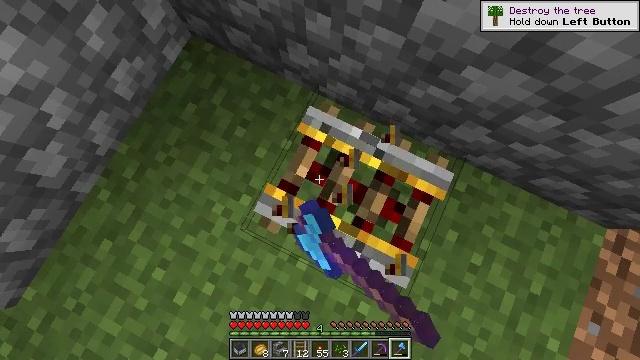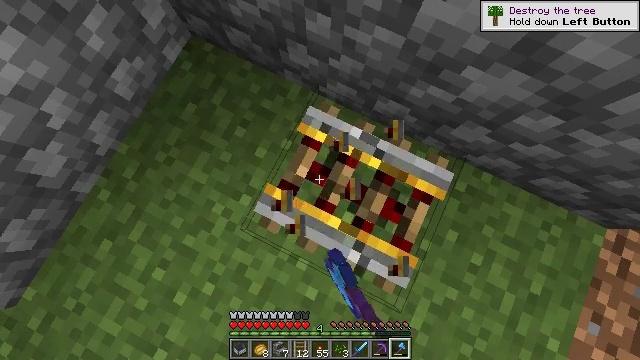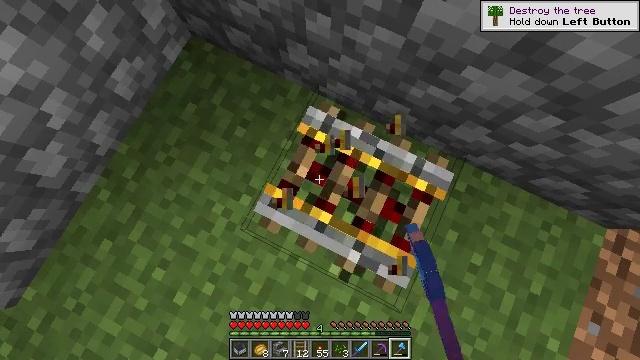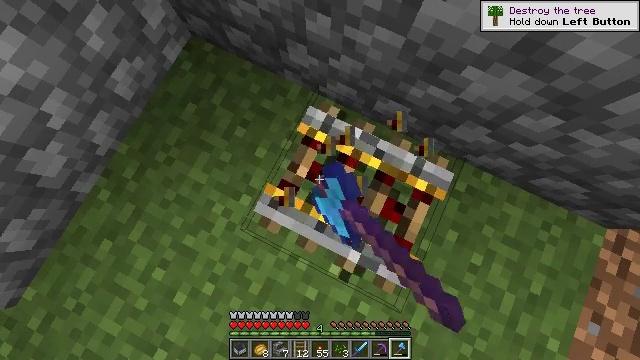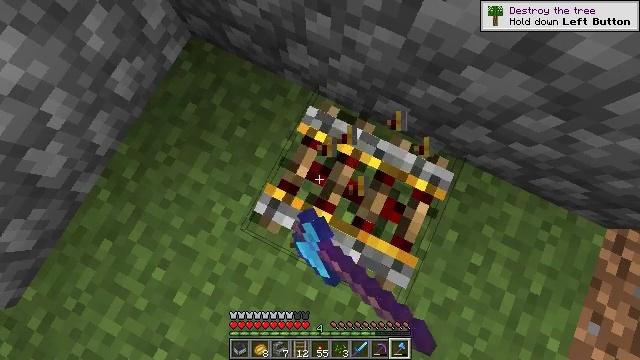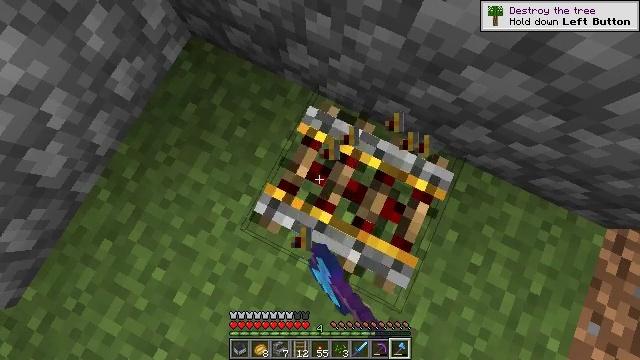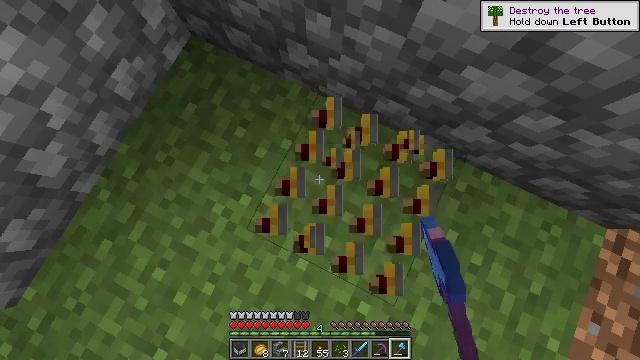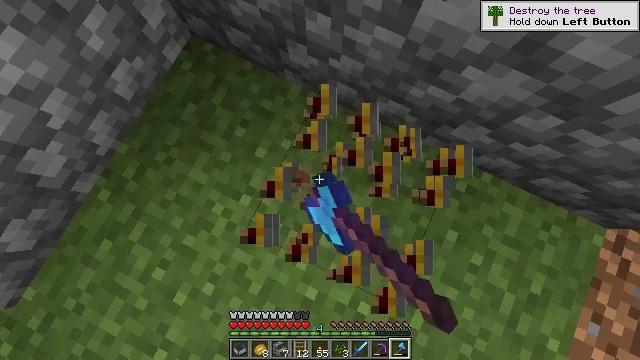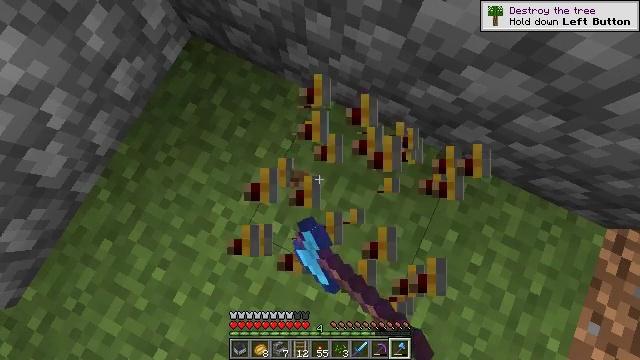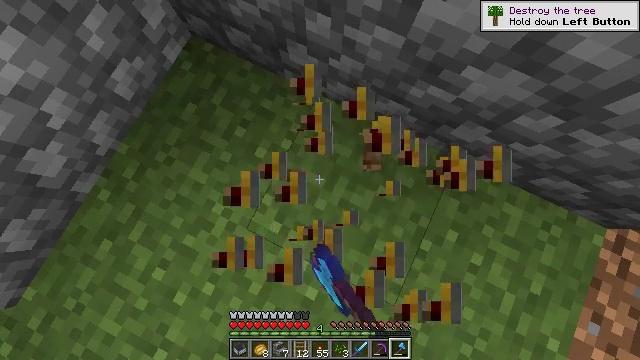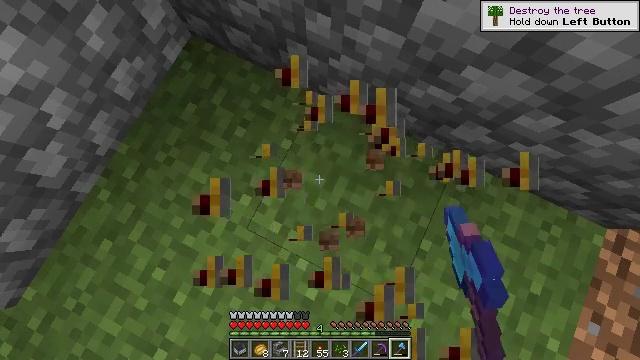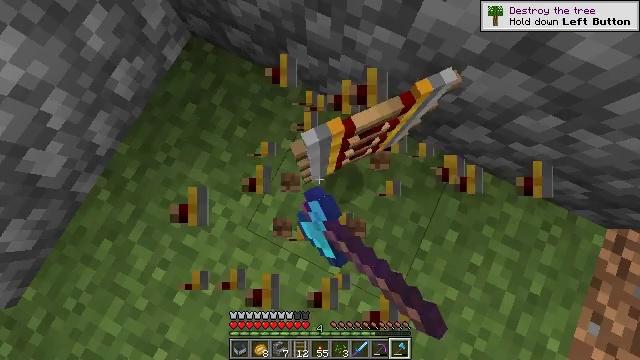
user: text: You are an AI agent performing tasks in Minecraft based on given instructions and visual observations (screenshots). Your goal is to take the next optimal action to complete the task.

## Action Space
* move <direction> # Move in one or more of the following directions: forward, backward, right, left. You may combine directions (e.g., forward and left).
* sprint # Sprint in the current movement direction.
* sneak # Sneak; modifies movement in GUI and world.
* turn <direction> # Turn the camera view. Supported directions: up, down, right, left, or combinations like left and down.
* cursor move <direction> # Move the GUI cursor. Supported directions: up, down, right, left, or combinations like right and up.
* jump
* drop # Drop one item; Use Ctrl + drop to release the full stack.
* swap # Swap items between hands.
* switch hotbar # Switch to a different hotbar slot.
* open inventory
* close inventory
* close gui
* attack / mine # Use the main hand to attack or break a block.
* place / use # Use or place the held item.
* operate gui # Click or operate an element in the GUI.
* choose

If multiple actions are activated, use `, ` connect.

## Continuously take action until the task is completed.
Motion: motion action
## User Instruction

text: Break the powered rail to collect it.
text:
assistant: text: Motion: attack / mine
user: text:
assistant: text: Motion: attack / mine
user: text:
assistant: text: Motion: attack / mine
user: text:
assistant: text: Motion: attack / mine
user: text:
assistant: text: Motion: attack / mine
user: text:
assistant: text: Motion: attack / mine
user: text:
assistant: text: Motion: attack / mine
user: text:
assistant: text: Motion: attack / mine
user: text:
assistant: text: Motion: attack / mine
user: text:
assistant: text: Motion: attack / mine
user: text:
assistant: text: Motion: attack / mine
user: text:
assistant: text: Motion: attack / mine